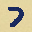
Label: 7